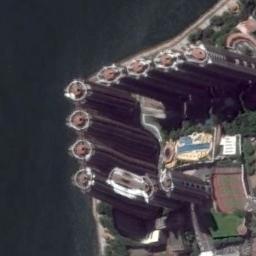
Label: commercial_area